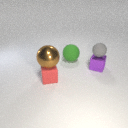
large brown metal sphere to the left of small gray rubber sphere